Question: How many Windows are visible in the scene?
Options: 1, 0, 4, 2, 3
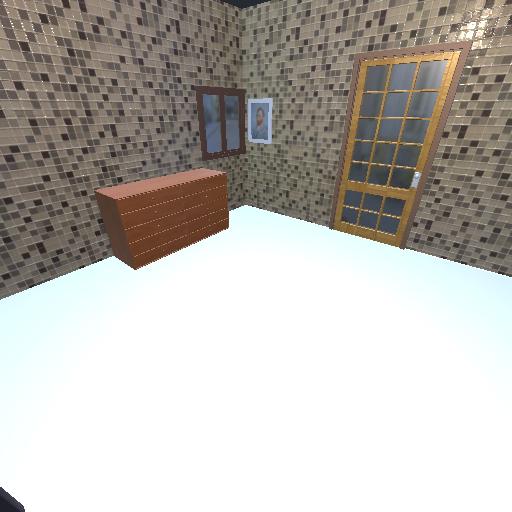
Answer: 1